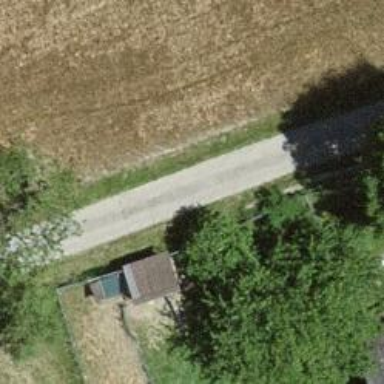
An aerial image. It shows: Driveway with compacted surface.